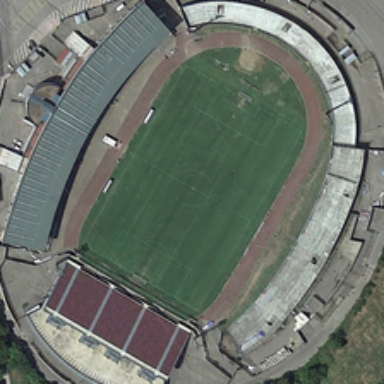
A football field is in the middle of a stadium .